Question: So I need to put this project together for school, but I'm ONLY allowed to use oracle forms builder.
I'm trying to do a simple query and assign values to the form objects based on what I get from the query, but my form items are coming up as undeclared. Does anyone know how I can modify form attributes like this? This user interface on this program is awful, so doing it through the wizards is something I'd really like to avoid if I can just make things happen in PL/SQL.
Here's what I have:

Still trying to find a working solution.
I've modified my code a bit:
'''
DECLARE
pmrn patient.p_mrn%TYPE;
var_ptuple patient%ROWTYPE;
BEGIN
pmrn := NAME_IN('MRN_FIELD');
SELECT * INTO var_ptuple from patient WHERE patient.p_mrn = pmrn;
:PATIENT_BLOCK.FNAME := var_ptuple.p_fname;
:PATIENT_BLOCK.LNAME := var_ptuple.p_lname;
END;
'''
Using the where on the data block doesn't really suit these purposes because I would like to retrieve the data based on the user input. Ie. the user needs to input the correct user ID to see their records.
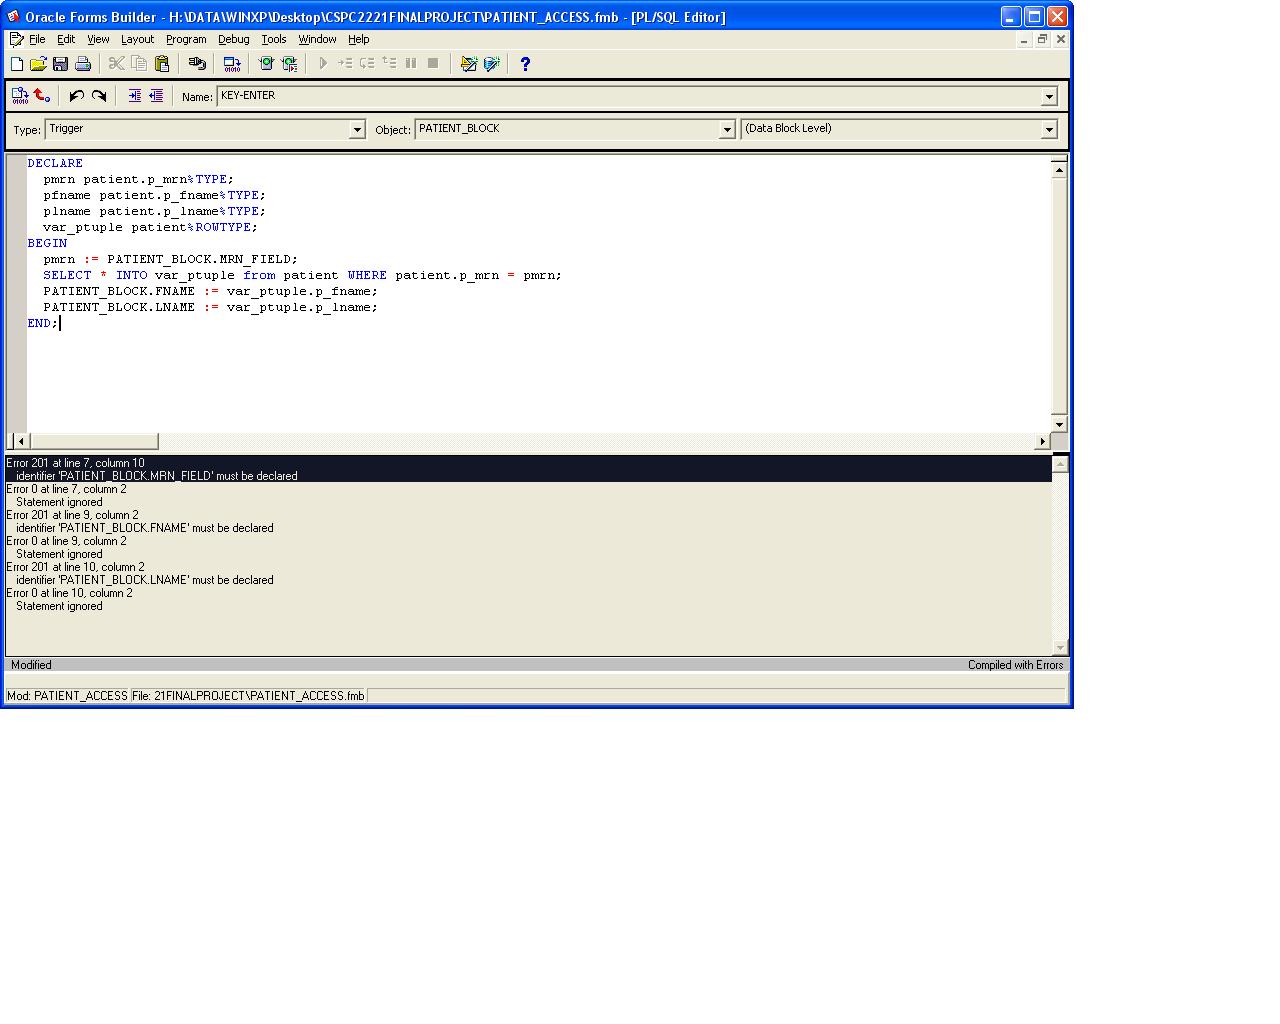
Answer: Form items can be referred to as bind variables in Forms PL/SQL, e.g.
'''
pmrn := :PATIENT_BLOCK.MRN_FIELD;
:PATIENT_BLOCK.FNAME := var_ptuple.p_fname;
'''
etc.
Be aware, however, that you most probably don't need to write all this code. Just set the block source to be the table and execute a query on it - Forms will take care of loading the records for you.